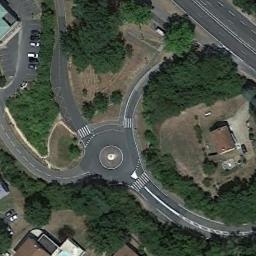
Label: roundabout